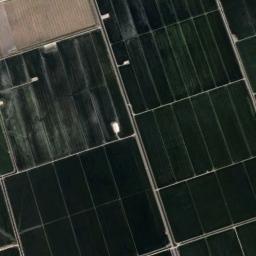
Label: rectangular_farmland